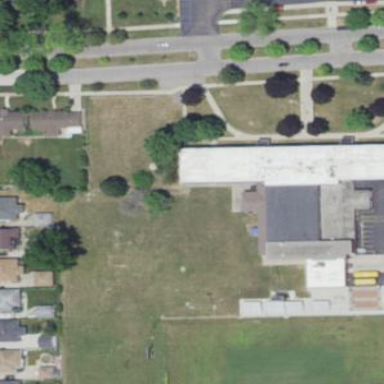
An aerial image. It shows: School building.